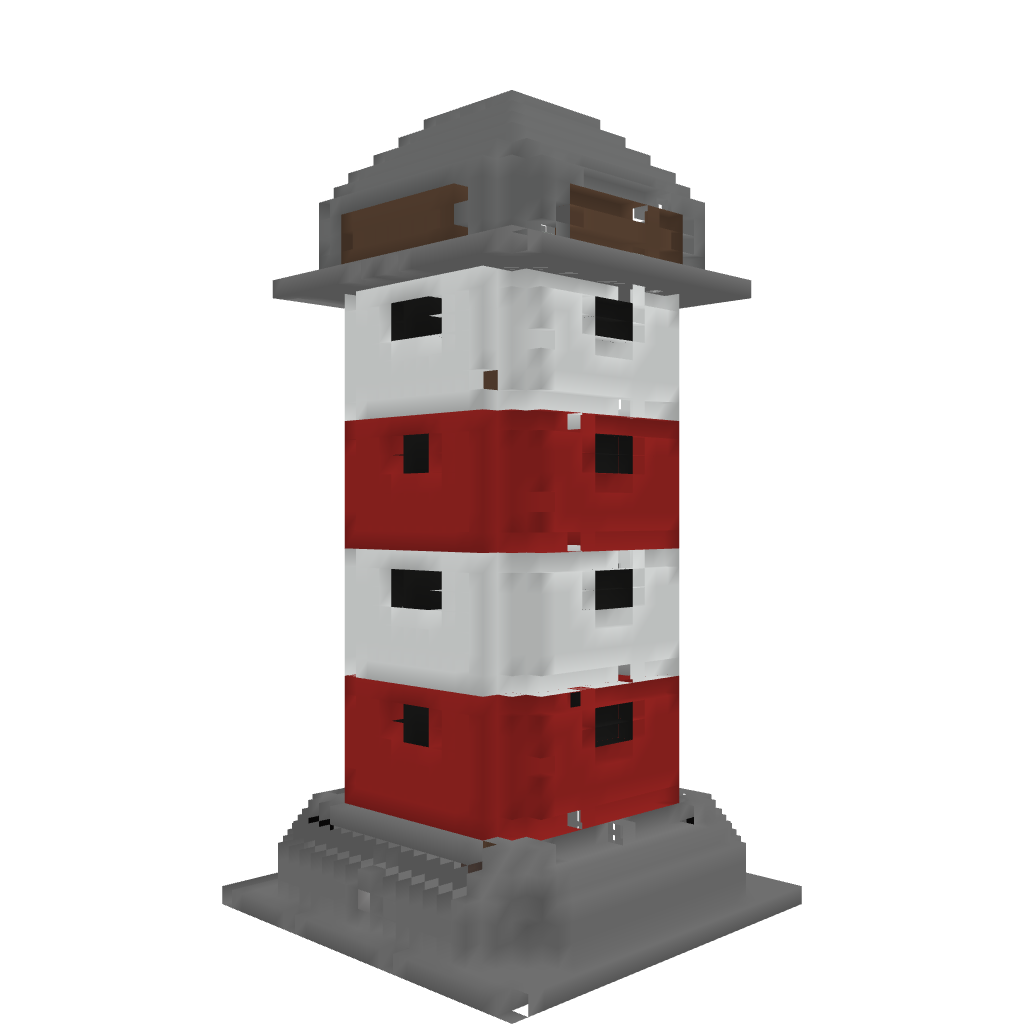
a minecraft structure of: My First Creation